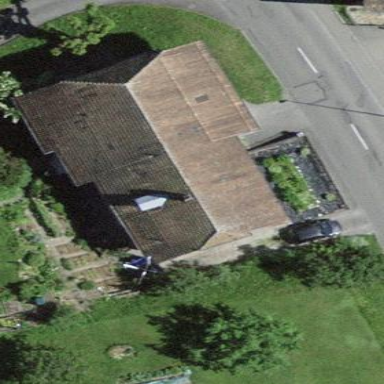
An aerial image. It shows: Farm building.